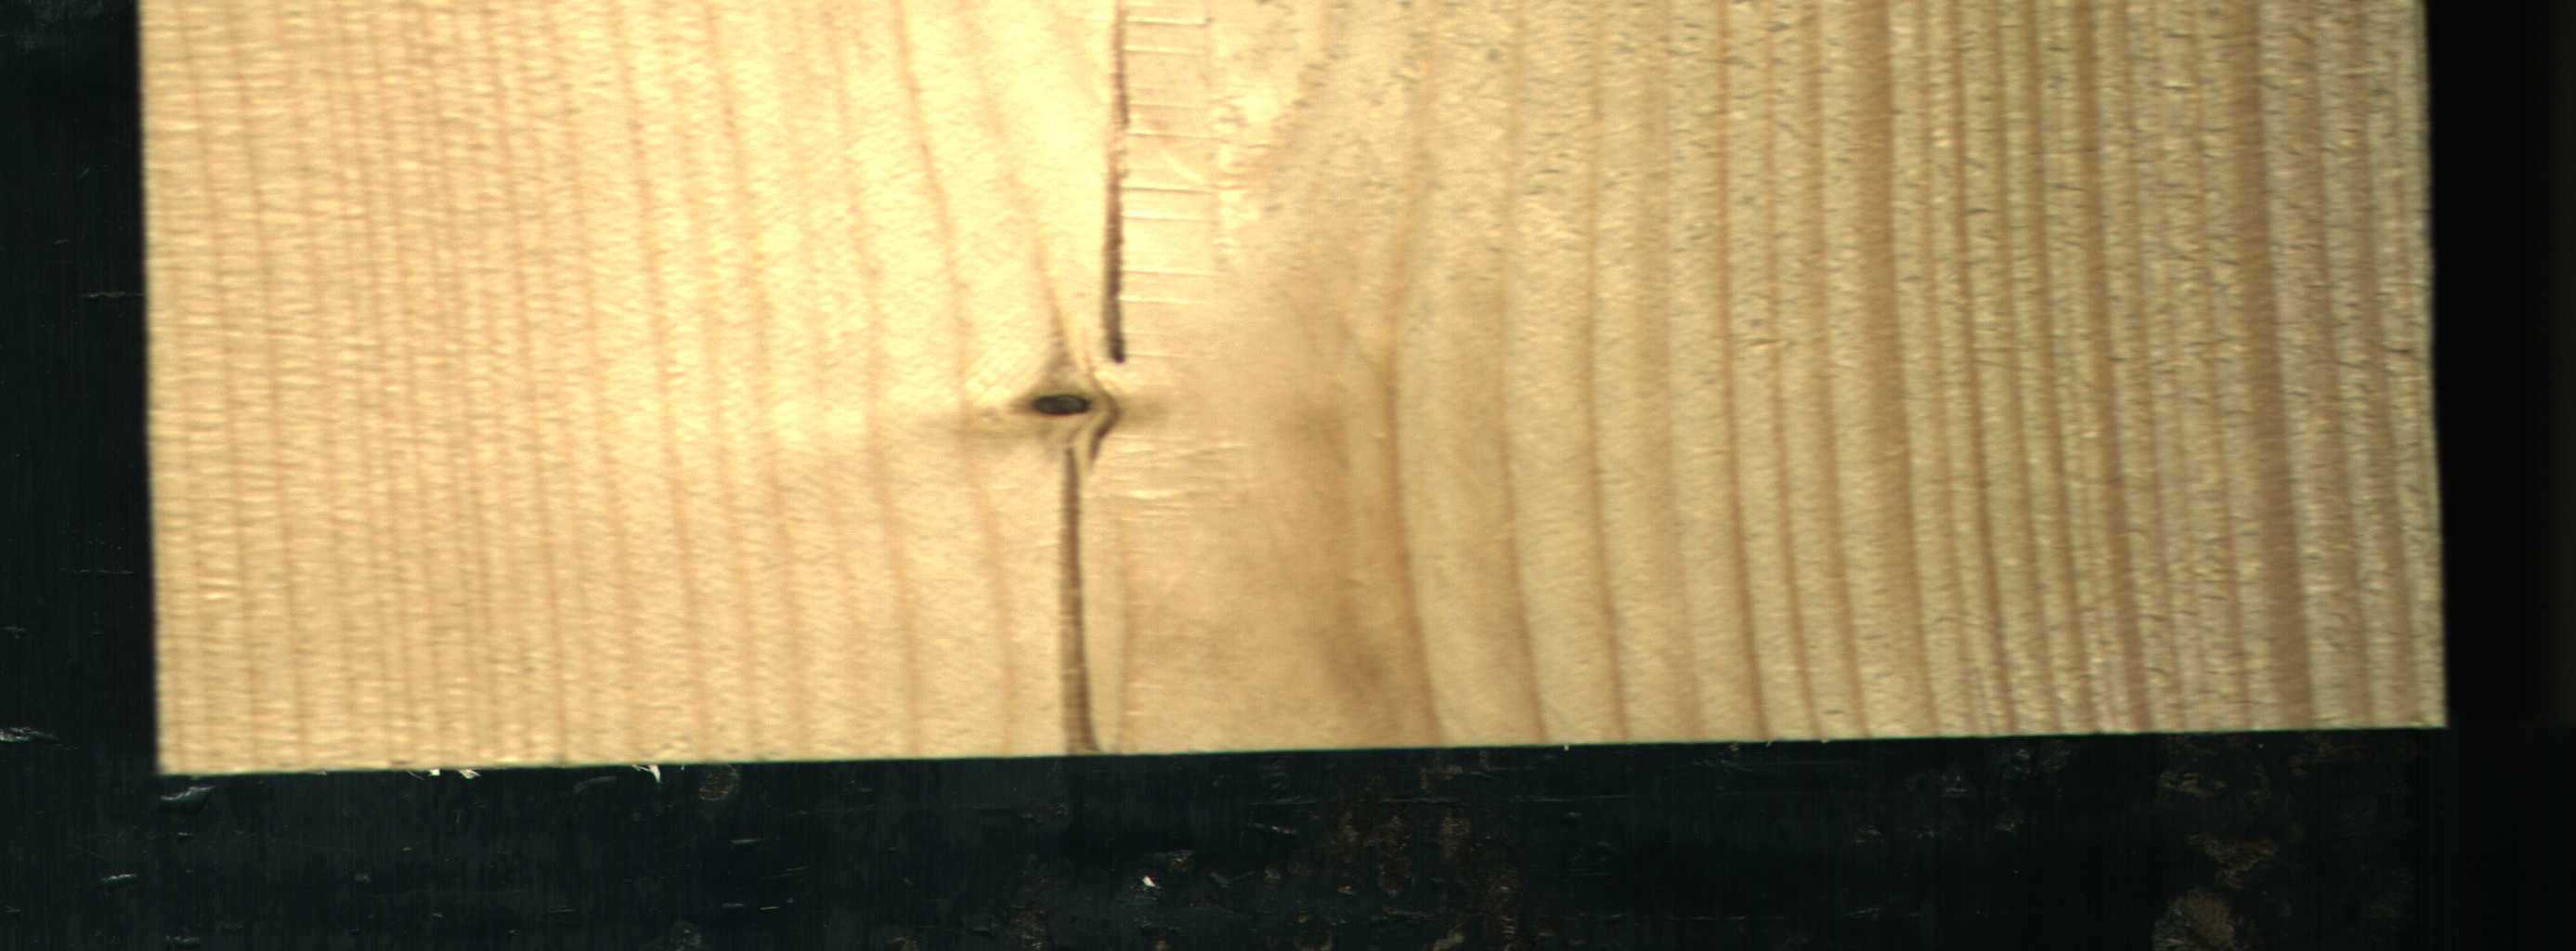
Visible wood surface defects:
Crack
Crack
Dead_Knot